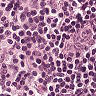
Metastatic tissue present: no